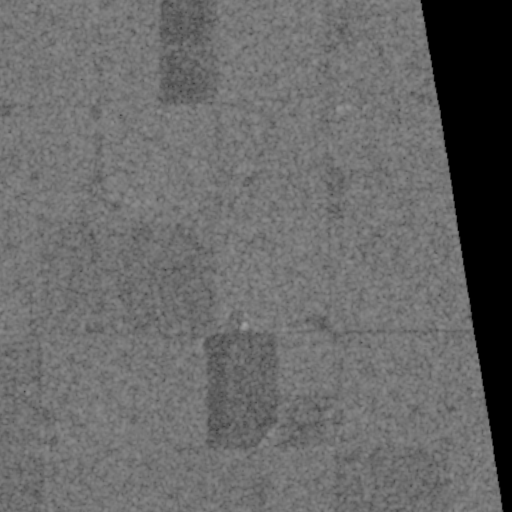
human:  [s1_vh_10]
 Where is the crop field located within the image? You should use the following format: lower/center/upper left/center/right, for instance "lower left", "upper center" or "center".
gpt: The crop field is located in the left of the image.
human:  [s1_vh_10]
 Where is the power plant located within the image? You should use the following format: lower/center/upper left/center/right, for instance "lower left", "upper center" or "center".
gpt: There is no power plant in the image.

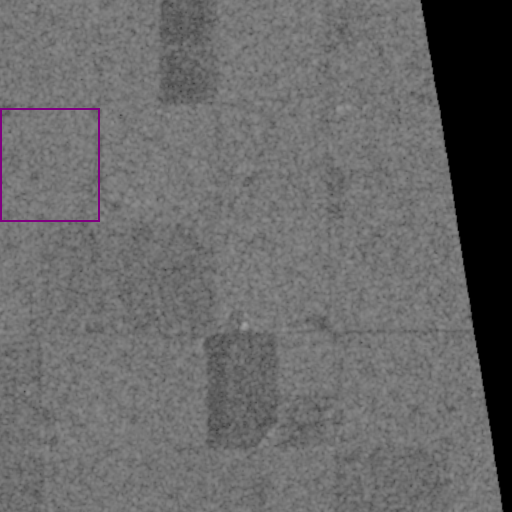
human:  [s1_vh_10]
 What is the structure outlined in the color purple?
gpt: The structure outlined in purple is a crop field.
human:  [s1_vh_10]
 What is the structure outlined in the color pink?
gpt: There is no pink outline.